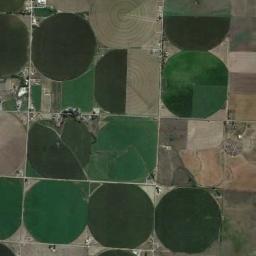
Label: circular_farmland